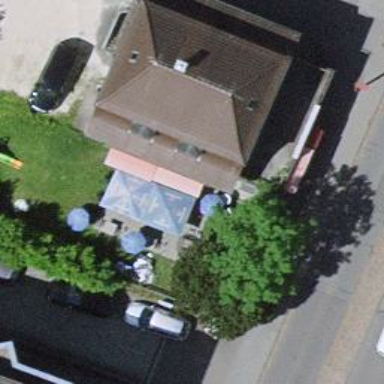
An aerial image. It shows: Restaurant.